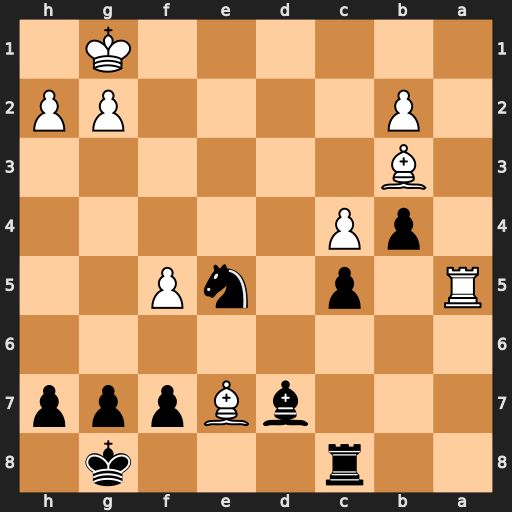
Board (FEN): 2r3k1/3bBppp/8/R1p1nP2/1pP5/1B6/1P4PP/6K1
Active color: b
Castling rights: -
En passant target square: -
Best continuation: Nc6 Rxc5 Nxe7